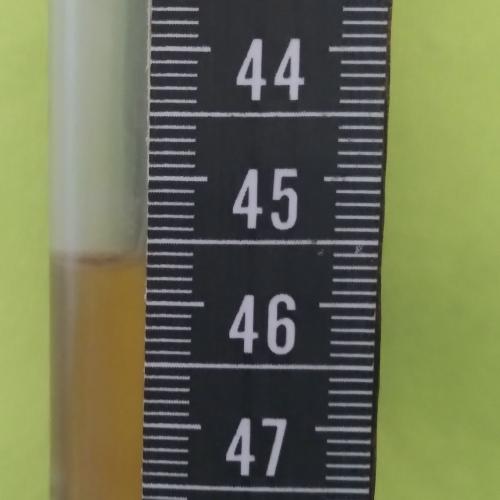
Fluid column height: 45.6 cm